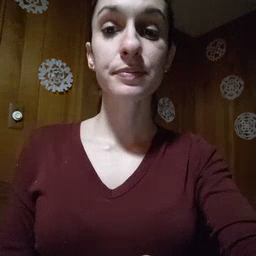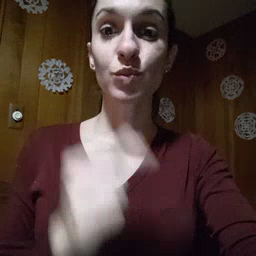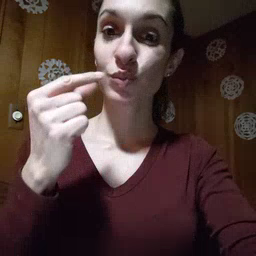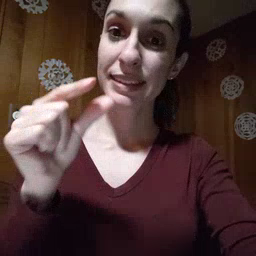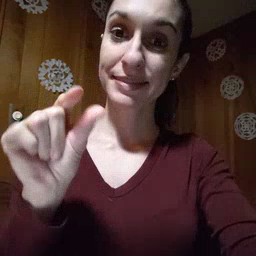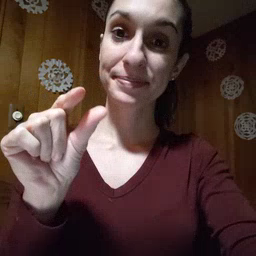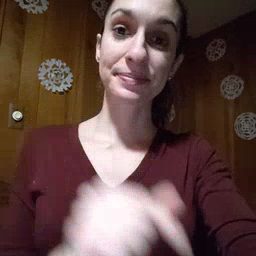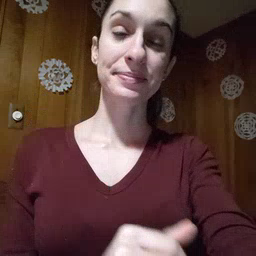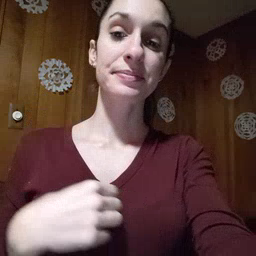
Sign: green